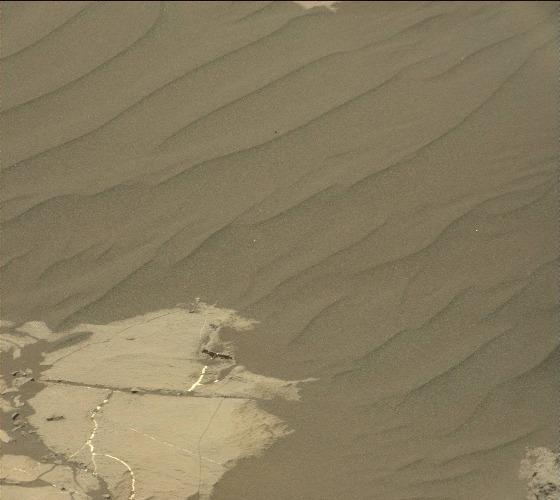
Terrain classes present: Bedrock, Gravel / Sand / Soil